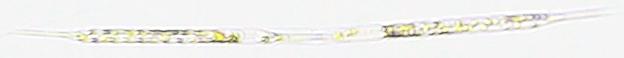
Label: Rhizosolenia